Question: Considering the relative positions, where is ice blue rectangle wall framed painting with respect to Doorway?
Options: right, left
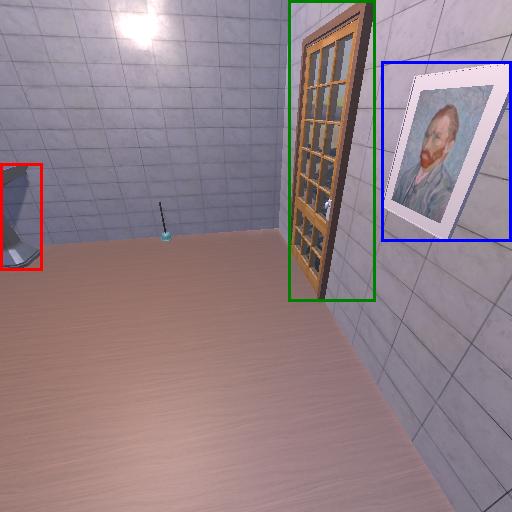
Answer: right